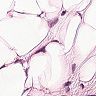
Metastatic tissue present: yes